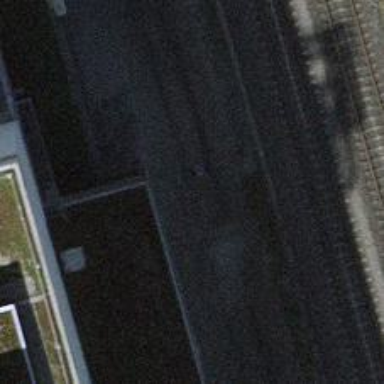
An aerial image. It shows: Single-track spur railway line.